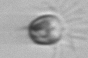
Label: Balanion